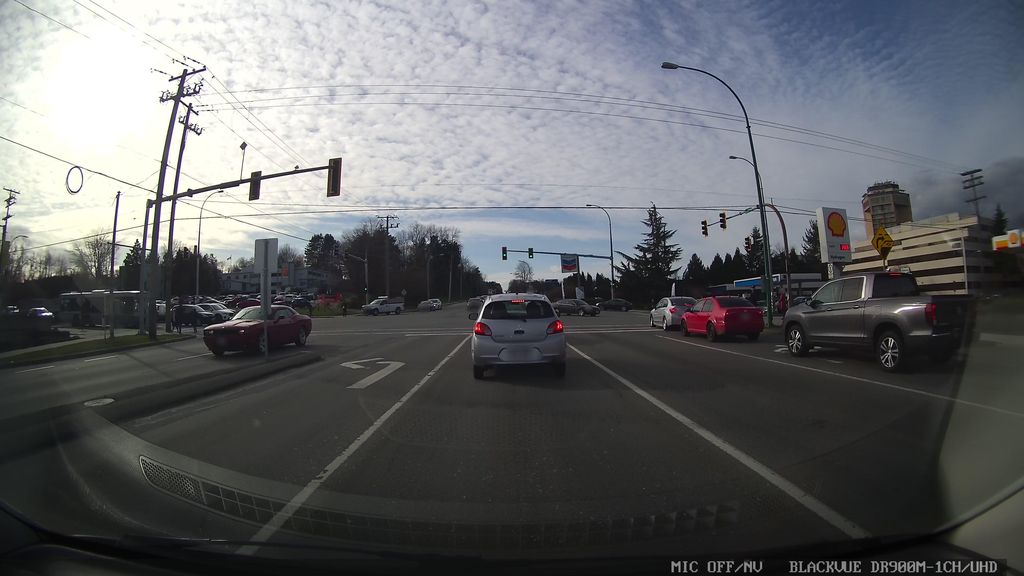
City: vancouver